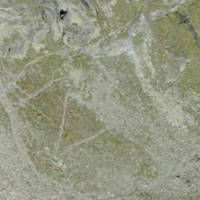
EUNIS habitat code: 48
Species observed at this site:
Saxifraga bryoides
Tichodroma muraria